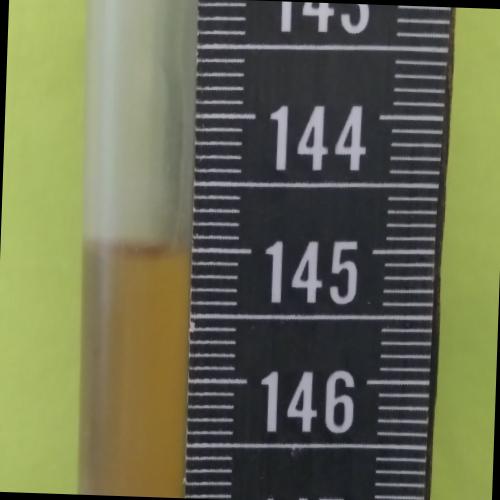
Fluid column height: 145.0 cm